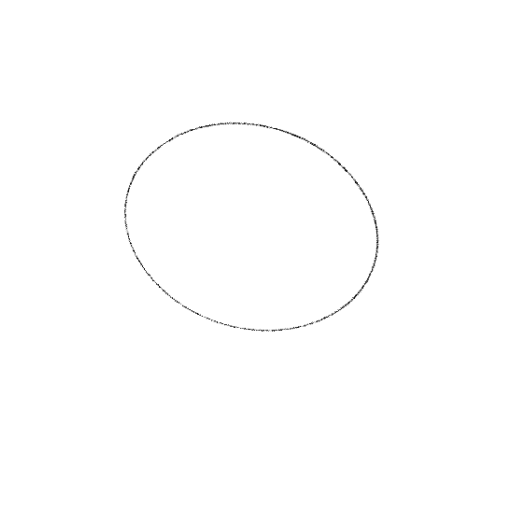
Crossing number: 0